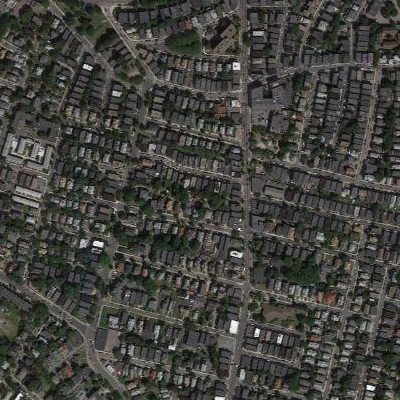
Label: fResident